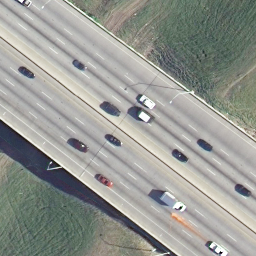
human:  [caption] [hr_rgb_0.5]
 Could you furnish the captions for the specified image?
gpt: There are two straight freeways with some plants beside them .

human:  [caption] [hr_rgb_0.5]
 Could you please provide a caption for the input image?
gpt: There are two straight freeways with some plants beside them .

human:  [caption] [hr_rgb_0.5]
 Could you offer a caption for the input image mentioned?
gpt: There are two straight freeways with some cars on the roads .

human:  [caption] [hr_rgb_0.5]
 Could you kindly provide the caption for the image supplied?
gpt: There are two straight freeways with some plants beside them and some cars on the roads .

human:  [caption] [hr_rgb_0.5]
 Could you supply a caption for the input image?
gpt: Two straight freeways with some plants beside them and some cars on the roads .